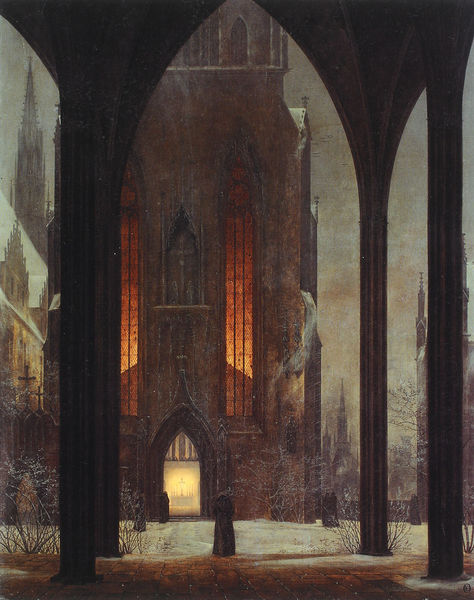
Titel: Dom im Winter
Künstler: Ernst Ferdinand Oehme
Institution: Dresden, Gemäldegalerie Neue Meister
Schlagwörter: kirchner, kirchturm, nacht, säule, schnee, einsamkeit, strauch, kirche, sträucher, gotik, winter, kreuz, dom, altar, kathedrale, portal, spitzbogen, westportal, ernst ludwig kirchner, inter, kathredrale